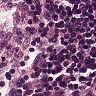
Metastatic tissue present: no